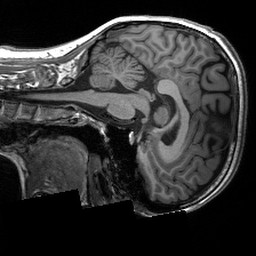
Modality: T1w
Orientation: sagittal
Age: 27
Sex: female
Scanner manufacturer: siemens
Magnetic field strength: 3 T
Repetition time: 2.3 s
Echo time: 0.00233 s